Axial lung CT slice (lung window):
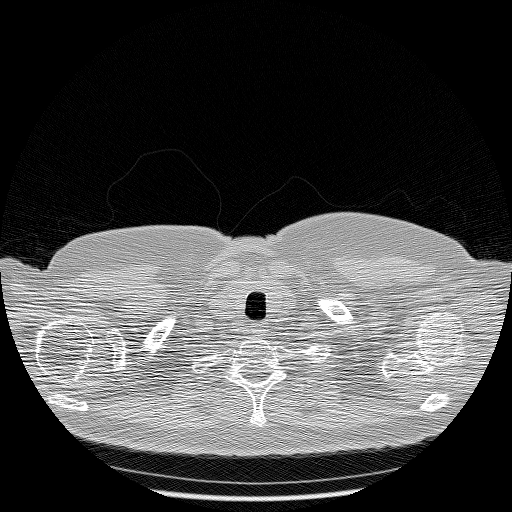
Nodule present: no